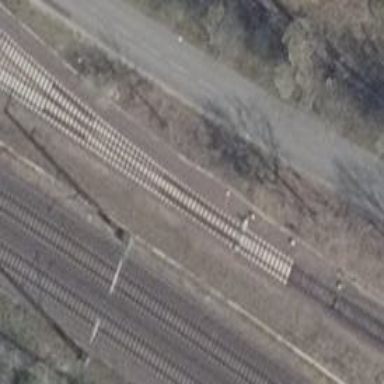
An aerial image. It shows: Railway switch with turnout to the right.